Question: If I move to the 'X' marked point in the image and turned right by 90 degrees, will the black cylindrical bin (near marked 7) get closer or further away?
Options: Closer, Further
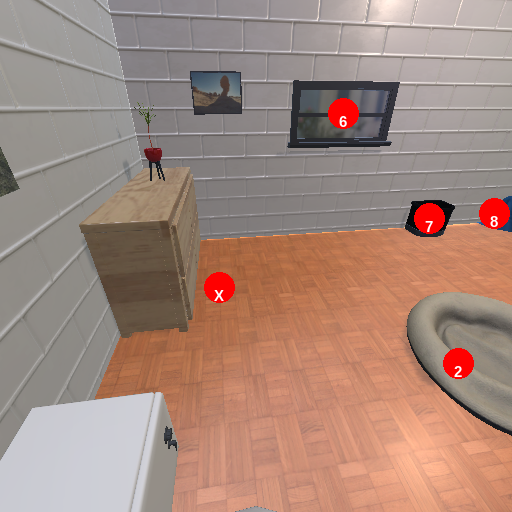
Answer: Closer